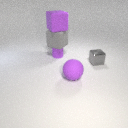
small purple rubber cylinder to the left of large purple rubber sphere